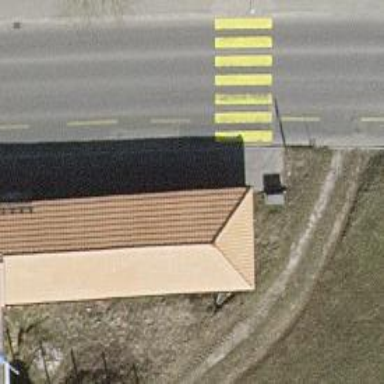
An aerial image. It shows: Bus stop with platform for public transport.